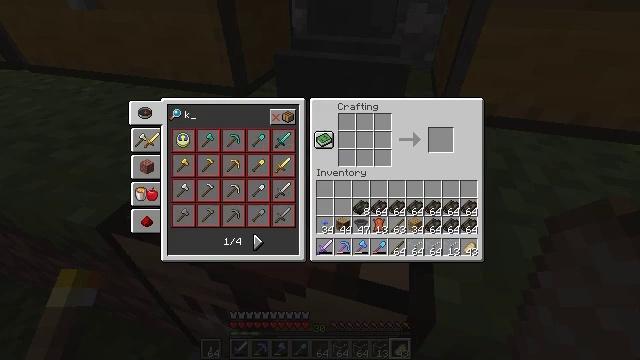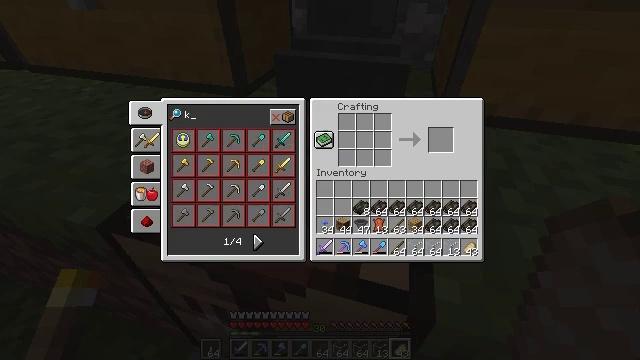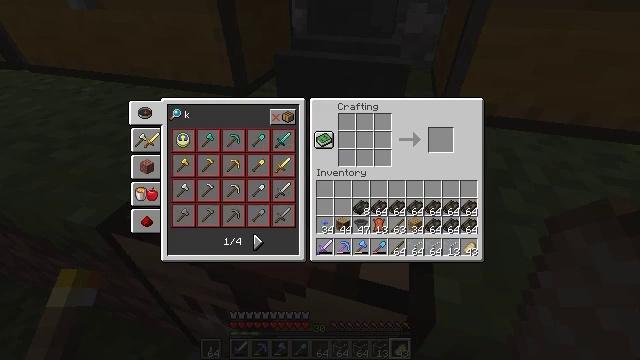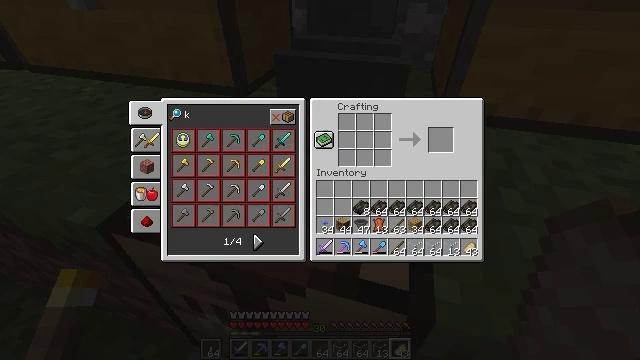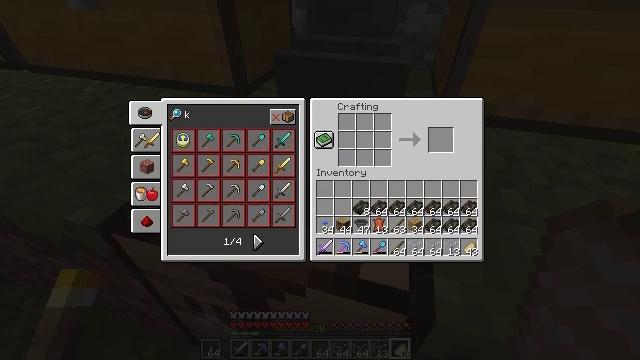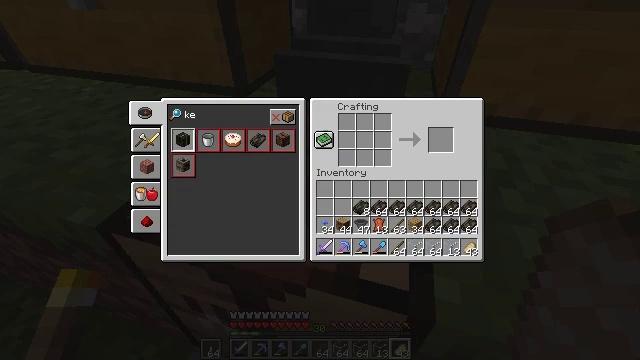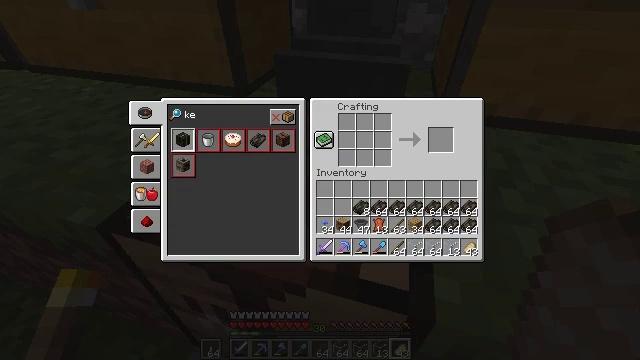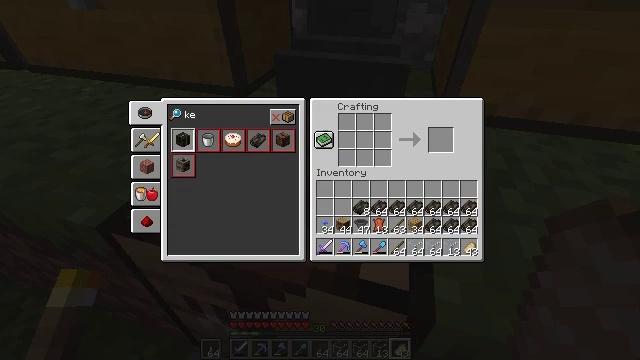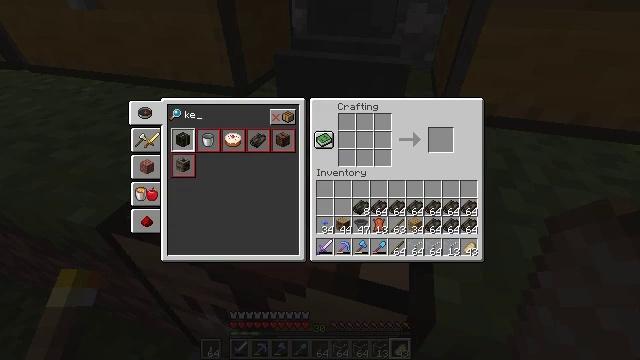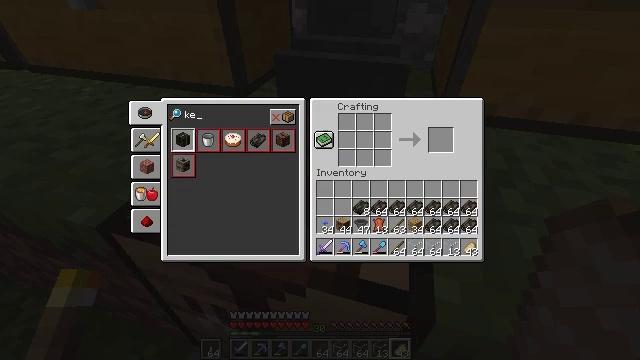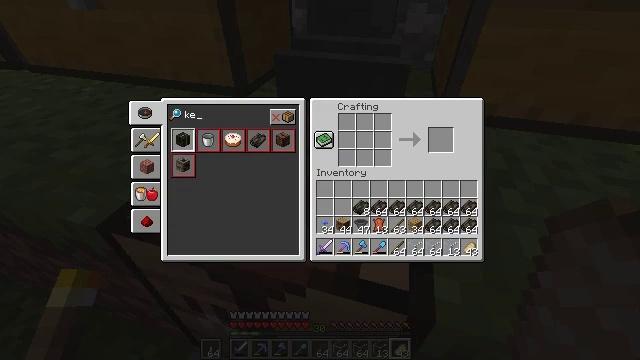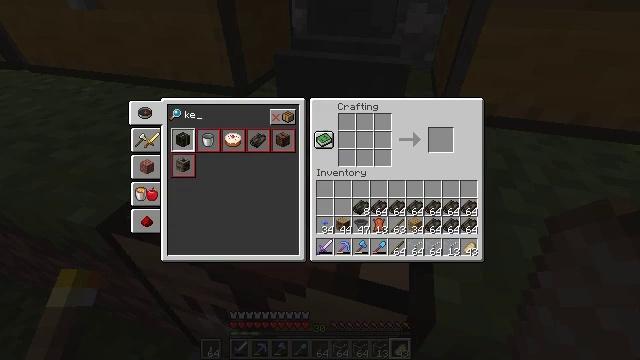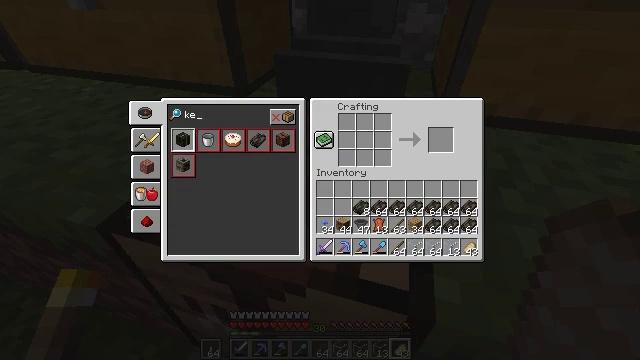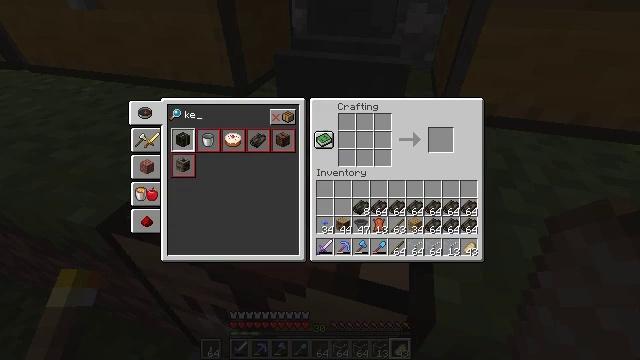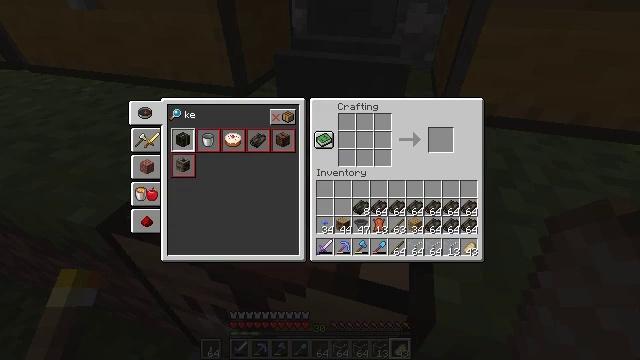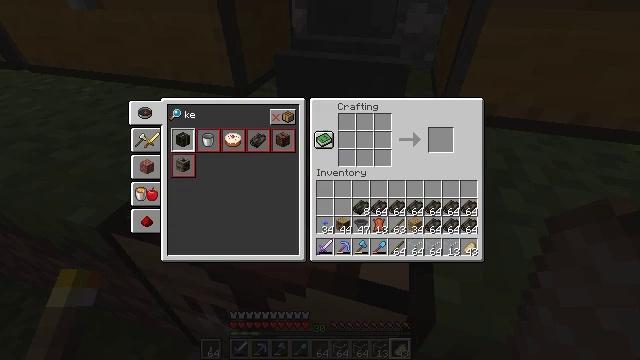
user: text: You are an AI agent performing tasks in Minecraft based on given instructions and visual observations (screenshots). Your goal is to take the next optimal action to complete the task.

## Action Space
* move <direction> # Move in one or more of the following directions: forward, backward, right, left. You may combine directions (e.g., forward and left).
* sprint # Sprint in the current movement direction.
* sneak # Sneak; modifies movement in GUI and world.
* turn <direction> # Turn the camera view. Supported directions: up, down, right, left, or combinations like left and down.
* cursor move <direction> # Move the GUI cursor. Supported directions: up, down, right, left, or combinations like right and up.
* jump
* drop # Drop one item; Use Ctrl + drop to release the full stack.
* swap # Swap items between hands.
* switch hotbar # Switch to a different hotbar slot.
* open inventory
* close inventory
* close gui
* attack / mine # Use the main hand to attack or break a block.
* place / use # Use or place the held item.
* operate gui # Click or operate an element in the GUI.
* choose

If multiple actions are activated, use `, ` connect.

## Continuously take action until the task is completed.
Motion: motion action
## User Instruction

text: Interact with the crafting table to obtain a dried kelp block.
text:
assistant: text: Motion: no_op
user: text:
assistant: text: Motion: no_op
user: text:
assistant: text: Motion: no_op
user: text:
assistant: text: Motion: no_op
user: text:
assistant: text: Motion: no_op
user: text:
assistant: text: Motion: no_op
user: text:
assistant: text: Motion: no_op
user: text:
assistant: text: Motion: no_op
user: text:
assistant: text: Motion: no_op
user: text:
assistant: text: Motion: no_op
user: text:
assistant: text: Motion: no_op
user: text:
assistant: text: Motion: no_op
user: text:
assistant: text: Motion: no_op
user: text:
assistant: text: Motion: no_op
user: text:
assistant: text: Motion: no_op
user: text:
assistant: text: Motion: no_op
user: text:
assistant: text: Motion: no_op
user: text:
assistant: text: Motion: no_op
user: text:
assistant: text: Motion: no_op
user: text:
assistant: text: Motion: no_op
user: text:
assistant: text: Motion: no_op
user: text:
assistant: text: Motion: no_op
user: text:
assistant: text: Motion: no_op
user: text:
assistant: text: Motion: cursor move left and down
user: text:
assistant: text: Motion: cursor move left
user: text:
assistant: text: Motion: no_op
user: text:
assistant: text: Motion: no_op
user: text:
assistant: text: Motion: no_op
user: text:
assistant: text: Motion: no_op
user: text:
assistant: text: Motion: no_op